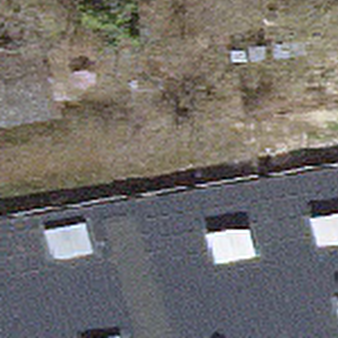
Label: other